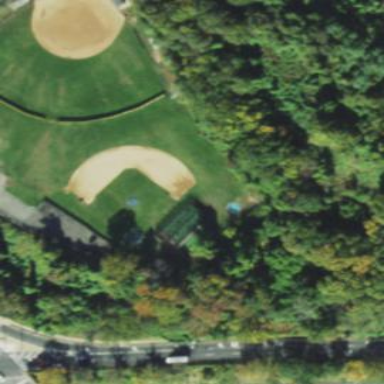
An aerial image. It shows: Softball pitch for leisure sports.